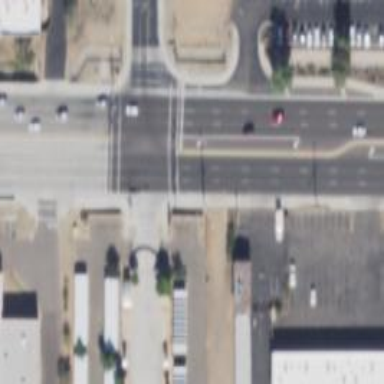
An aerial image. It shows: Solid stop line on the road marking.